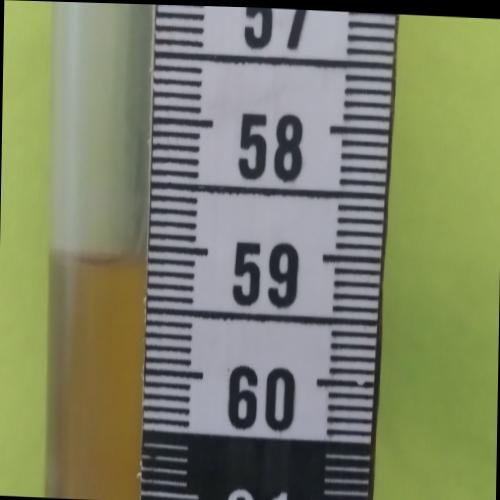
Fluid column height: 59.1 cm